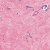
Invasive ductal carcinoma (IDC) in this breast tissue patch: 0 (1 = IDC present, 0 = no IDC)